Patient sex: F
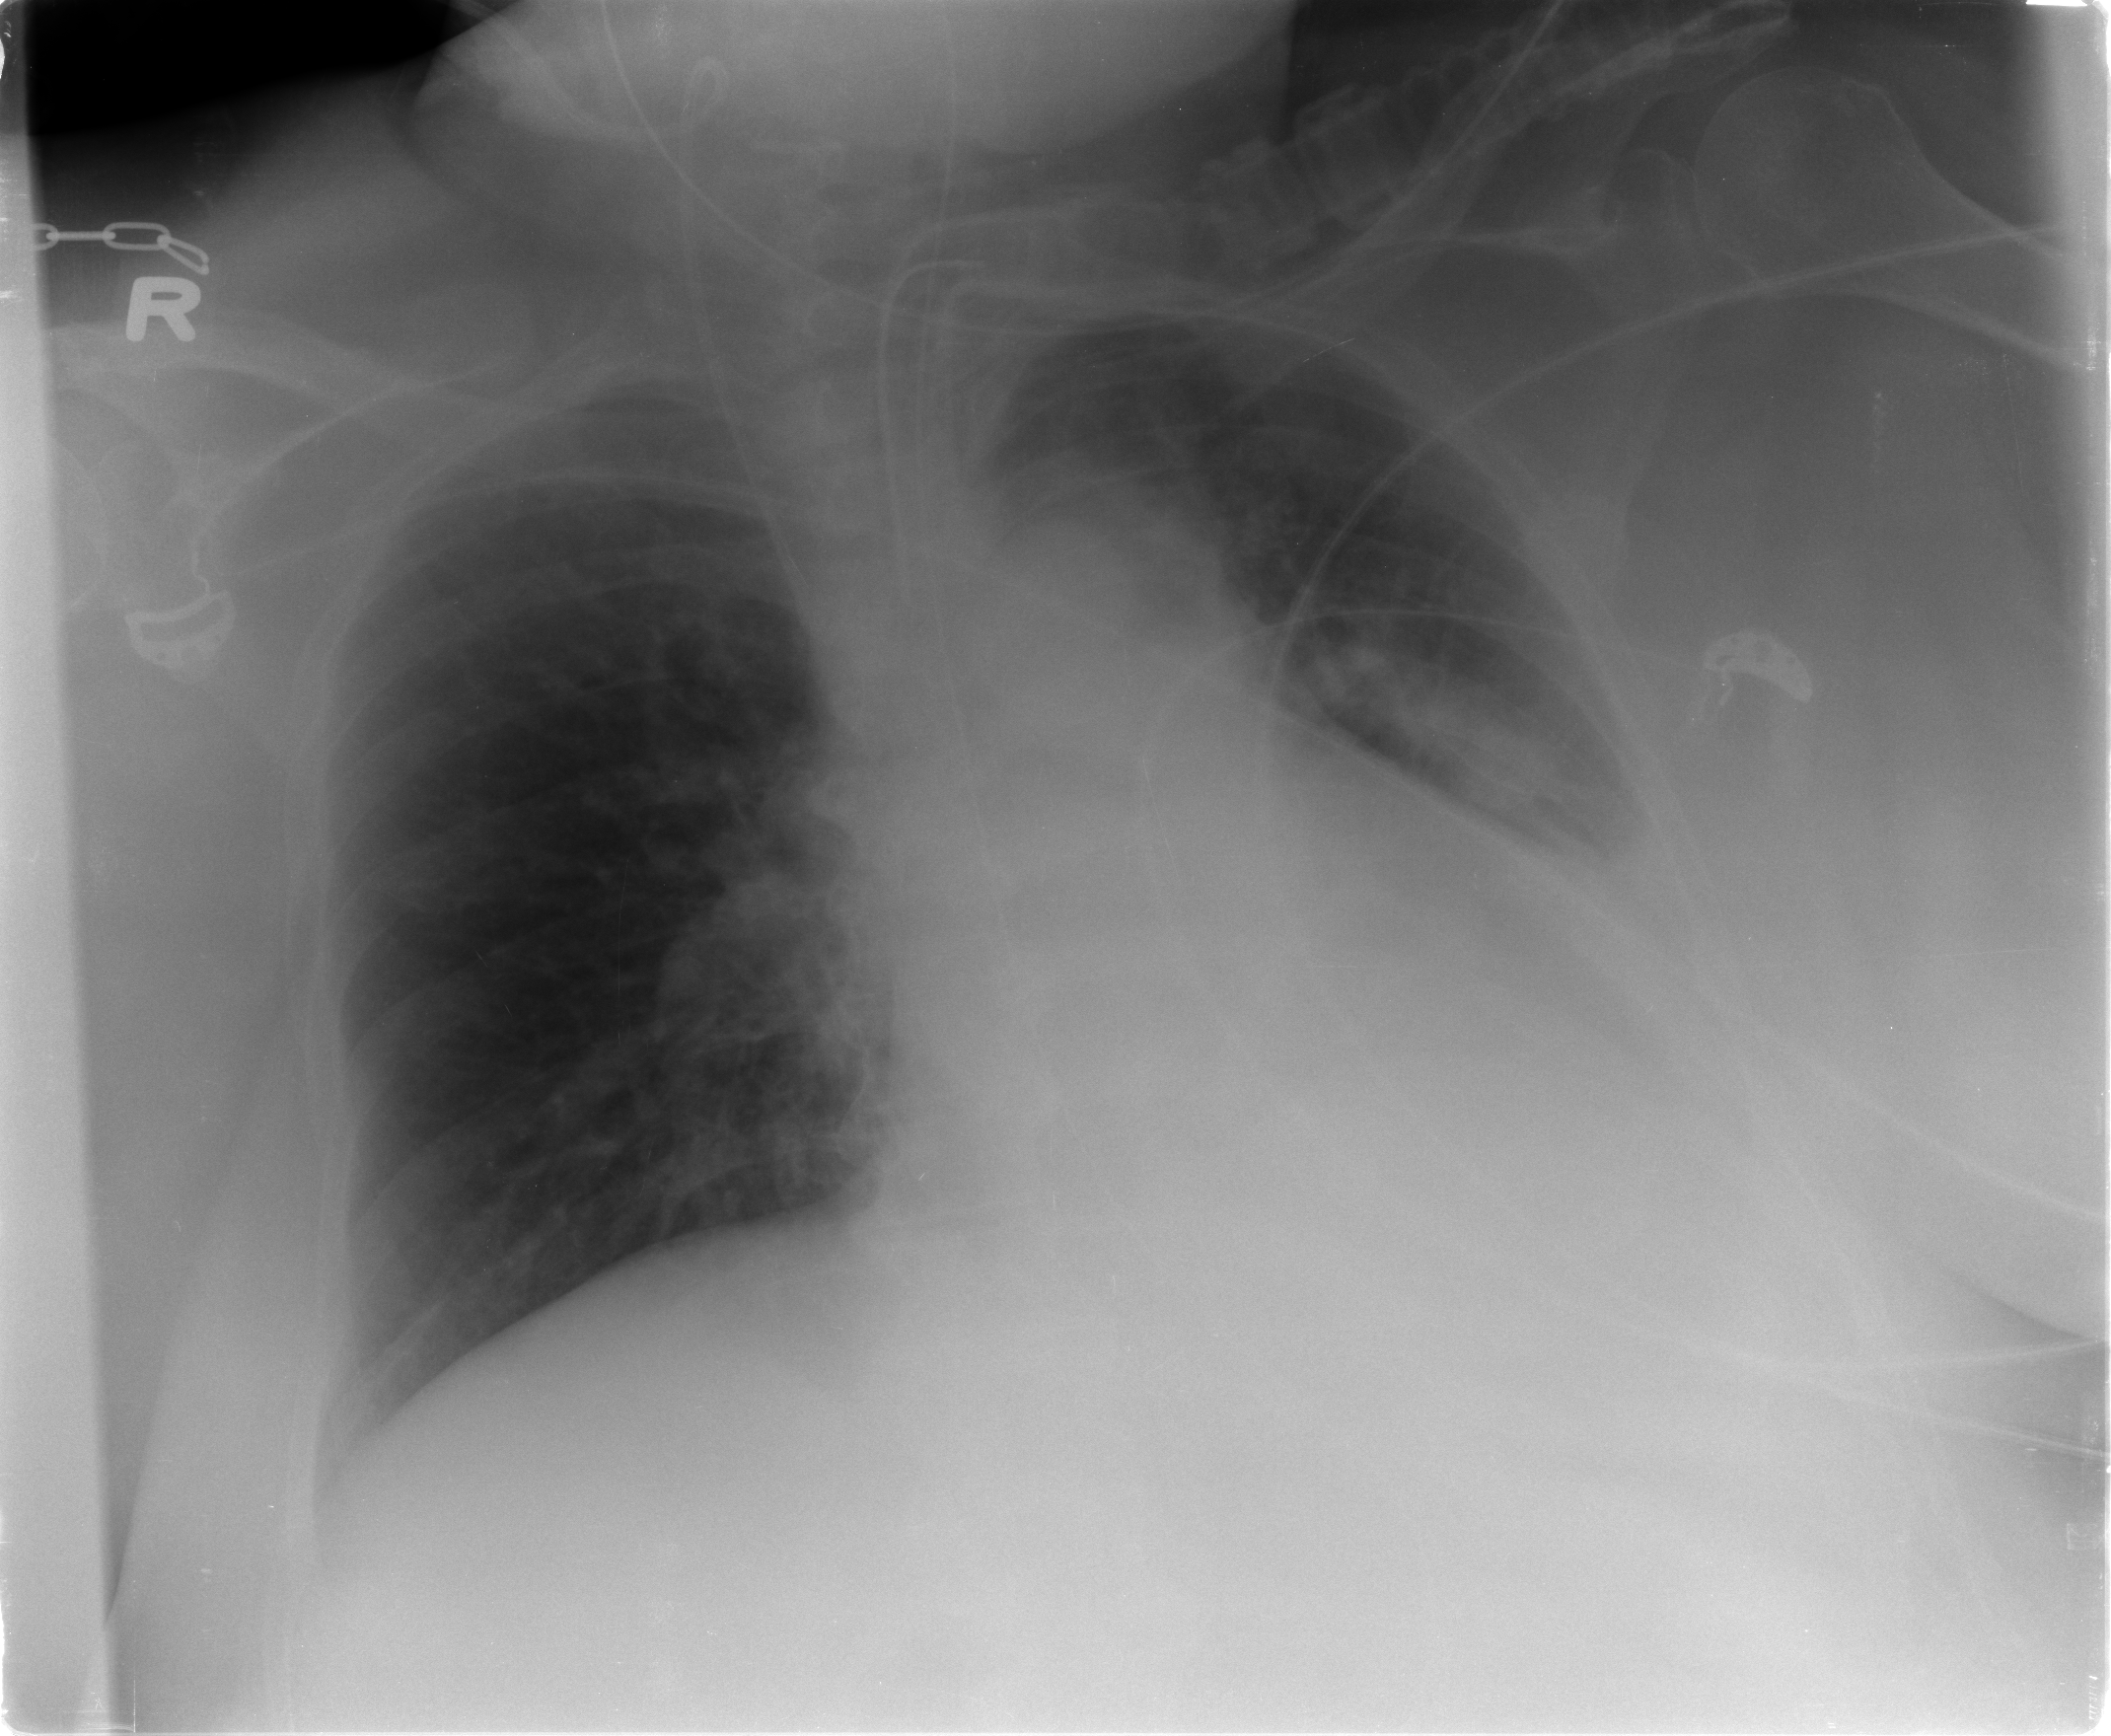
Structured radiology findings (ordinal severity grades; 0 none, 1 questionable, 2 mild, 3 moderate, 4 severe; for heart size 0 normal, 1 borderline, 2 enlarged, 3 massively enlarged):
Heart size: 2
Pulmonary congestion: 2
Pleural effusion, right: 0
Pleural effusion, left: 2
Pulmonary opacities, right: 0
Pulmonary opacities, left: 2
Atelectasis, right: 0
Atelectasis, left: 3